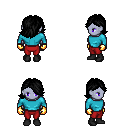
a pixel art fantasy rpg character, female body template, dark elf, purple skin, teal long-sleeve shirt, red pants, black swoop hairstyle, gold gloves, black shoes, four views (front, back, left, right), 2x2 character sprite sheet, small pixel art, hard edges, no anti-aliasing